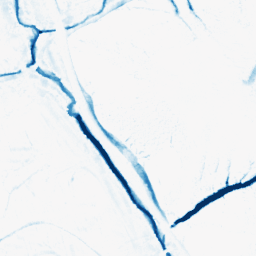
Category: morphological
Decomposition family: morphological_ellipse
Decomposition parameters: operation: closing
width: 10
height: 10
Upsampling method: cubic_mitchell
Upsampling parameters: scale: 4
Upsampling scale: 4